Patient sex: M
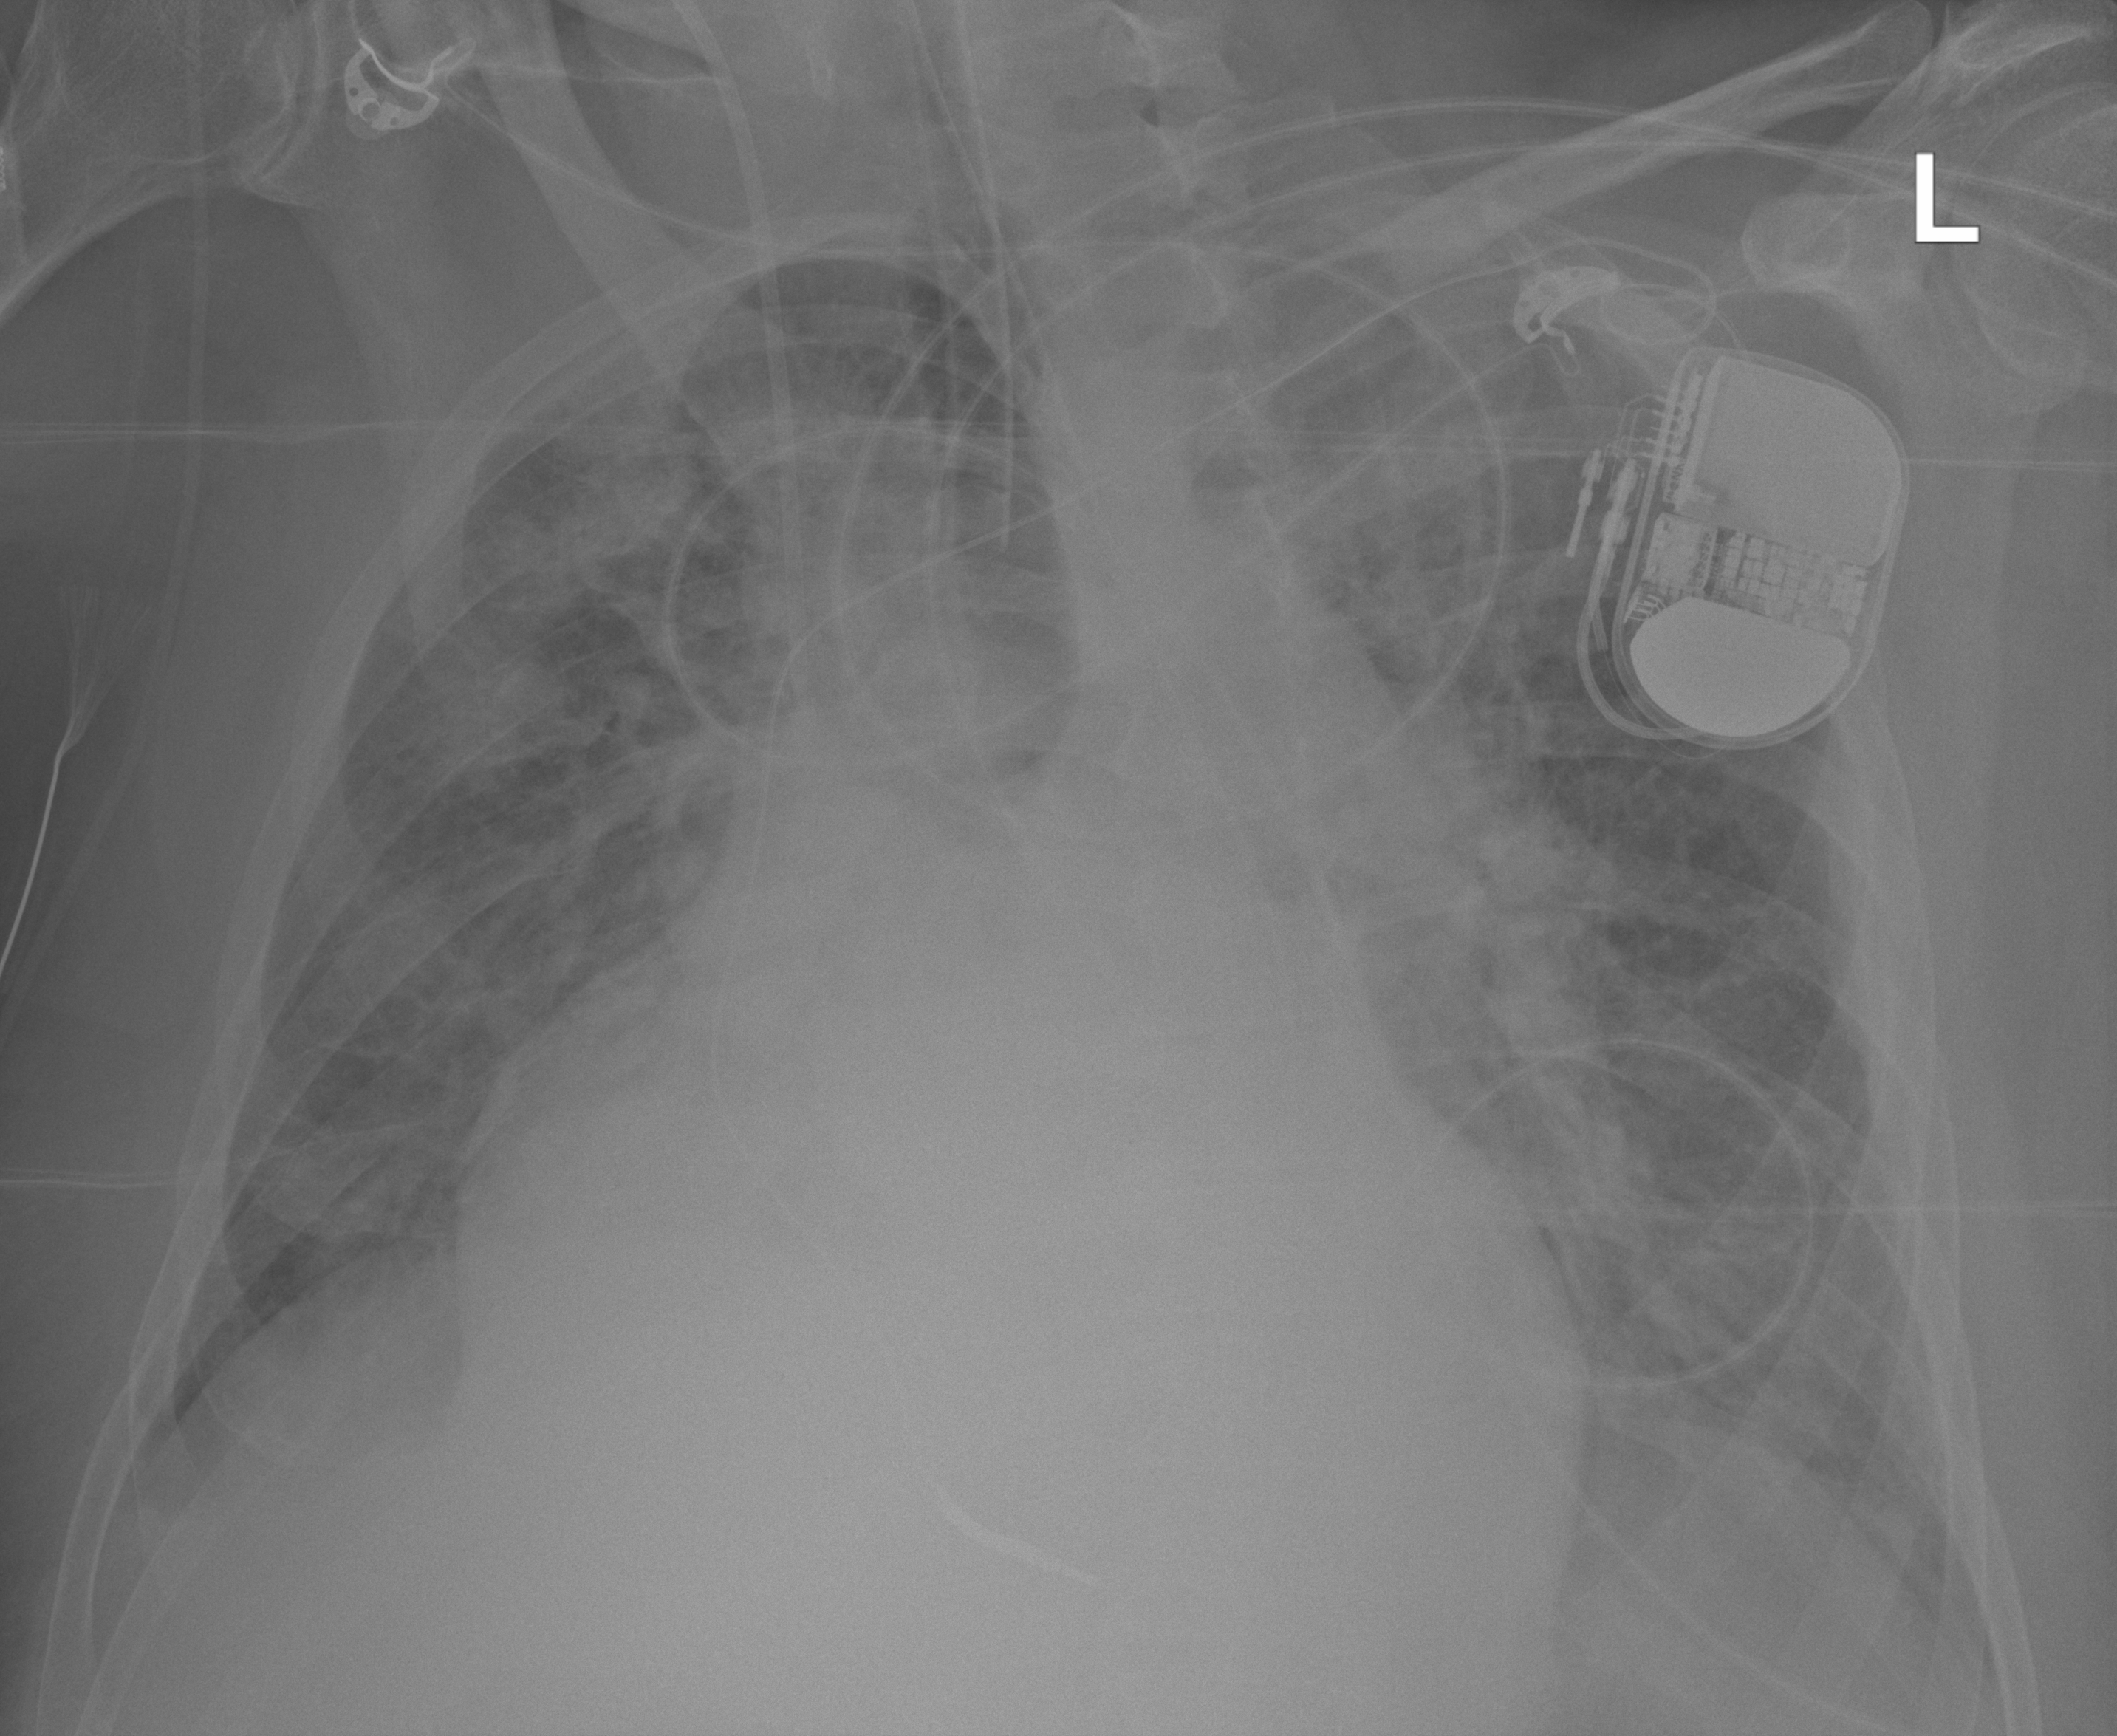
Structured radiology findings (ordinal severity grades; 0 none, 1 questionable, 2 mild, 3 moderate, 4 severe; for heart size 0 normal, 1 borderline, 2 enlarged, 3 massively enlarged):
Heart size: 2
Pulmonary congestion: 3
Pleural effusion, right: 0
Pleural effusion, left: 2
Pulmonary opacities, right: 3
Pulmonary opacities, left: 2
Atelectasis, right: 2
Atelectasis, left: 2